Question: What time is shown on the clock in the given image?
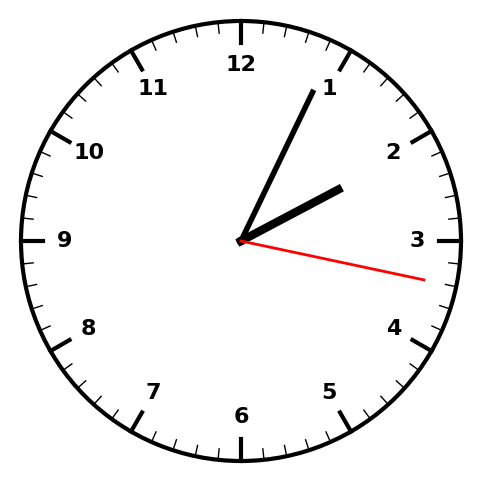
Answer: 02:04:17